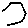
Label: hexagon